Question: I want to create an AJAX search with Laravel. I'm stuck at the part of displaying the results (posts) returned by the controller. So far I have this:
'''
//The search form
{{ Form::open(array('id' => 'search', 'url' => ' ')) }}
{{ Form::text('query', Input::old('query'), array('placeholder' => 'Search for posts..')) }}
{{ Form::hidden('sort_col', Input::old('sort_col')) }}
{{ Form::hidden('sort_dir', Input::old('sort_dir')) }}
{{ Form::button('<i class="fa fa-search"></i>', array('type' => 'submit', 'name' => 'submit', 'title' => 'Zoeken')) }}
{{ Form::close() }}
'''
'''
<!-- Posts !-->
<div id="posts">
@if (!$posts->count())
<div class="content">No posts found!</div>
@else
@foreach ($posts as $post)
<div class="list-item clearfix">
<div class="content">
<img src="{{ URL::to($post->thumbnail) }}" alt="" />
<h1>{{{ $post->title }}}</h1>
<div class="tags">
@foreach ($post->tags as $tag)
<abbr title="{{{ $tag->description }}}">{{{ $tag->title }}}</abbr>
@endforeach
</div>
</div>
<div class="score">
{{ $post->rating }}
</div>
</div>
@endforeach
@endif
</div>
<!-- /Posts !-->
'''
'''
public function postSearch()
{
if (!Request::ajax()) {
return null;
}
$input = array(
'query' => Input::get('query'),
'sort_col' => Input::get('sort_col'),
'sort_dir' => Input::get('sort_dir'),
);
$posts = new Post;
$posts = $posts->select(...)->where(...)->orderBy(...); //Search query here
Input::flash();
return $posts;
}
'''
The 'postSearch()' method is being called when the search for is submitted.
'''
$('#search').submit(function(e) {
e.preventDefault();
var form = $(this);
$.post(form.attr('action'), form.serialize(), function(data) {
$('#posts').html(data);
console.log(data);
});
});
'''
Everything works fine and data is being returned. It looks like this when I log the data into the console:

The objects within the red box are the posts. How do I display those posts in the '#posts' div? I've been strugling a while now but I just can't figure it out.
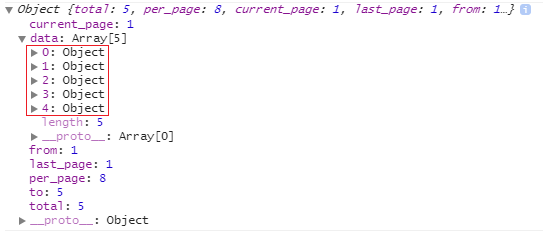
Answer: You will have to loop through the array of posts and create the necessary jquery elements.
This should give you the idea:
'''
for(var i=0; i<data.length; i++){
var post = data[i];
var listItem = $('<div></div>').addClass('list-item clearfix');
var content = $('<div></div>').addClass('content');
var img = $('<img/>').attr('src', post.thumbnail);
var h1 = $('<h1></h1>').text(post.title);
// etc
content.append(img).append(h1);
listItem.append(content);
$('#posts').append(listItem);
}
'''
For your image urls I you do something like this in your controller:
'''
public function postSearch()
{
// ... code omitted
foreach($posts as $post){
$post->thumbnail = URL::to($post->thumbnail);
}
return $posts;
}
'''
This replaces the thumbnail property with a generated full url that you can use on the client.